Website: slack
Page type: payment
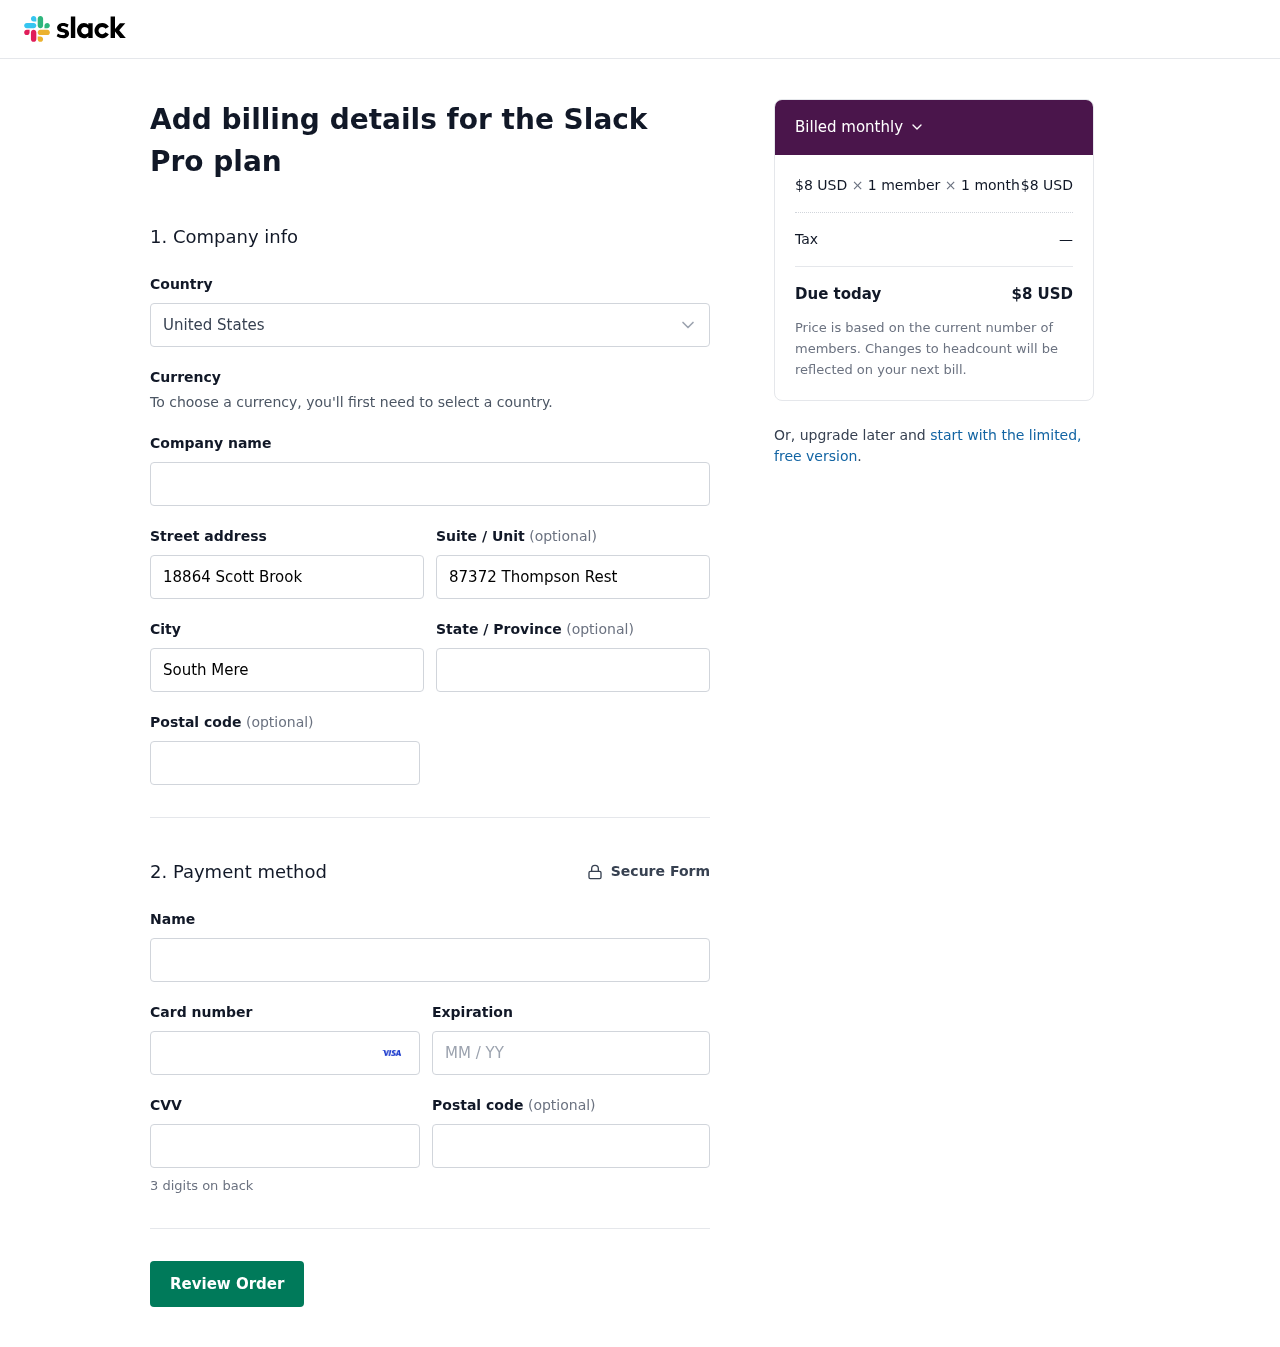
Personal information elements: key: PII_COUNTRY
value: United States
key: PII_STREET
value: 18864 Scott Brook
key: PII_STREET2
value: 87372 Thompson Rest
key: PII_CITY
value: South Meredithmouth
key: PII_STATE
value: Iowa
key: PII_POSTCODE
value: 26480
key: PII_FULLNAME
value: Jennifer Hernandez
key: PII_CARD_NUMBER
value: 4703 6907 3907 7030
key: PII_CARD_EXPIRY
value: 12/26
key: PII_CARD_CVV
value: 533
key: PII_POSTCODE2
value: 14831
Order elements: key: ORDER_PRICE_PER_MEMBER
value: $8 USD
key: ORDER_NUM_MEMBERS
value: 1 member
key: ORDER_NUM_MONTHS
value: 1 month
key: ORDER_SUBTOTAL
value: $8 USD
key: ORDER_TAX
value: —
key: ORDER_TOTAL
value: $8 USD